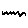
Label: zigzag